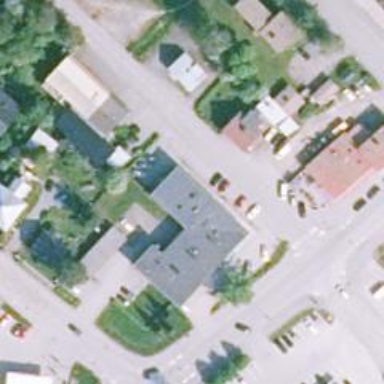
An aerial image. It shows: Pharmacy providing healthcare services.